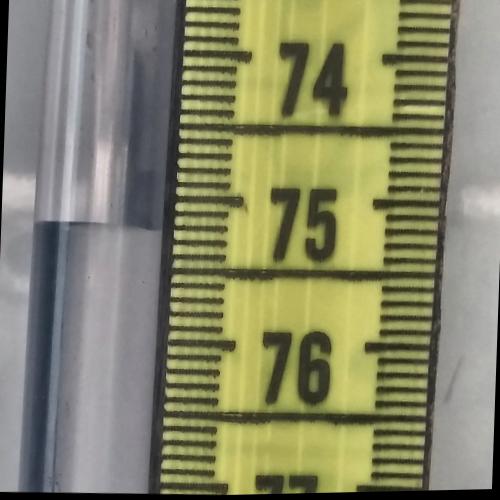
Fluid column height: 75.2 cm